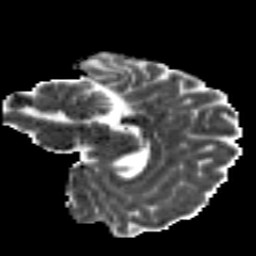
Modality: MD
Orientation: sagittal
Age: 19
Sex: female
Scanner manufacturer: siemens
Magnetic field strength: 3 T
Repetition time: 8.8 s
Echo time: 0.085 s